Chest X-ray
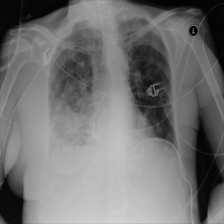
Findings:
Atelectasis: negative
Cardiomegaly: negative
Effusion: positive
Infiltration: negative
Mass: negative
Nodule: negative
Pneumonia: negative
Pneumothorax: negative
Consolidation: negative
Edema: negative
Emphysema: negative
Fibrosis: negative
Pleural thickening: negative
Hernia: negative